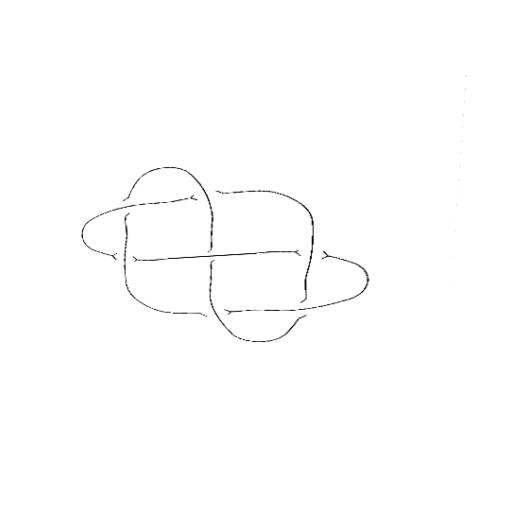
Crossing number: 7